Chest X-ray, PA view. Patient: 54 years old, sex M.
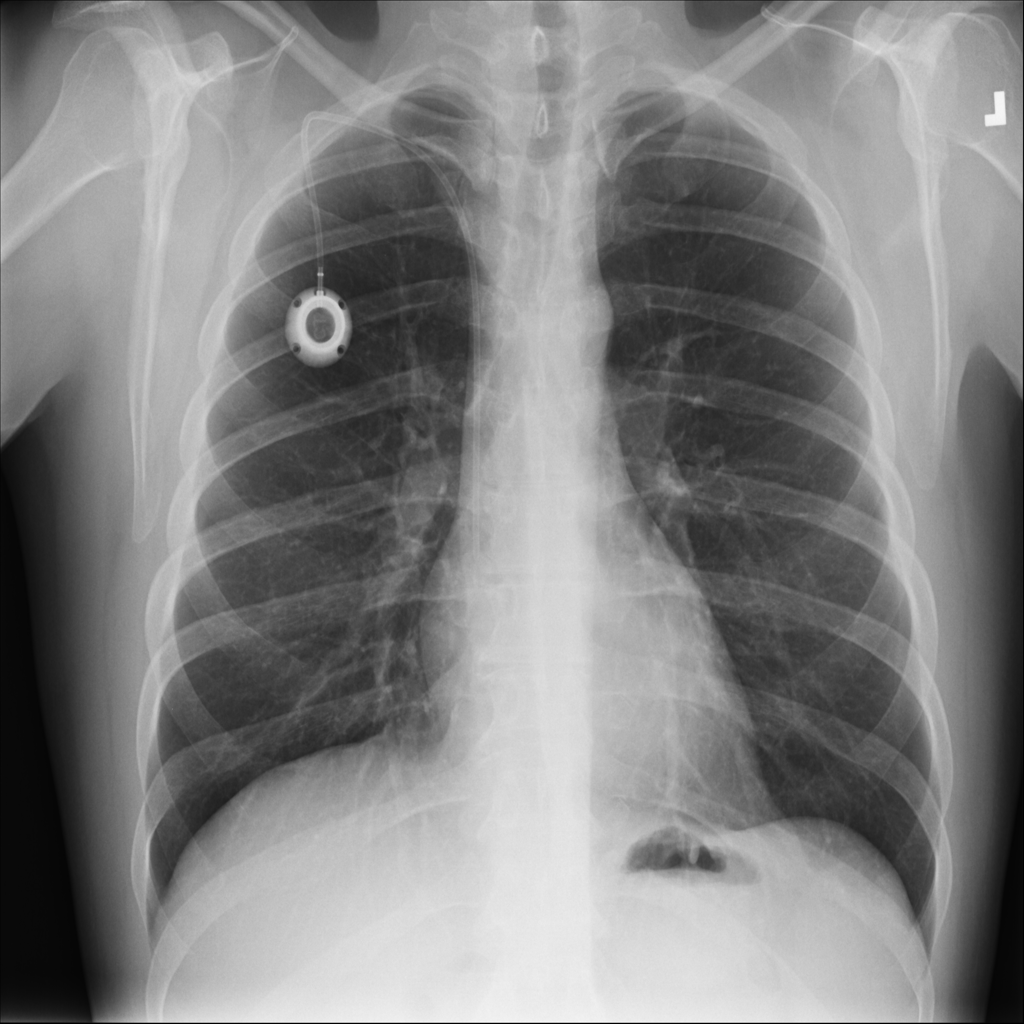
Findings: No Finding